Question: '''
Start = 5 #Starts Reading at line 5
End = 10 #Stops Reading at line 10
URL = "https://pastebin.com/raw/"
contents = requests.get(URL).text.split('
')
'''
this is my current code to reading a pastebin, I was wondering if there was a way where i could start reading at a specific line and stop reading at the second specific line.
My pastebin looks something this

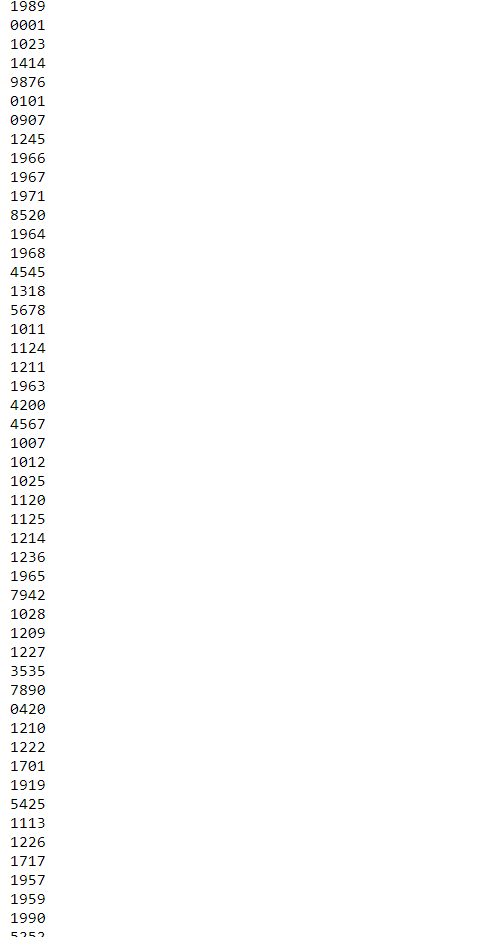
Answer: 'split' gives you a list so just slice the list from start to end.
'''
URL = "https://pastebin.com/raw/"
contents = requests.get(URL).text.split('
')[start:end]
'''